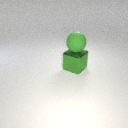
large green rubber sphere above large green metal cube